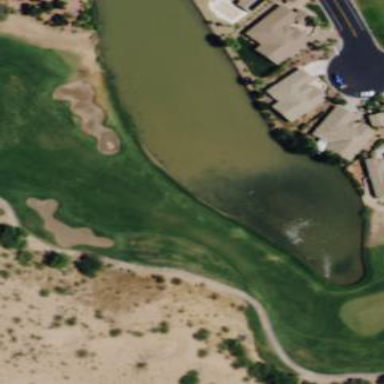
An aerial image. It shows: Rough grass area on golf course.